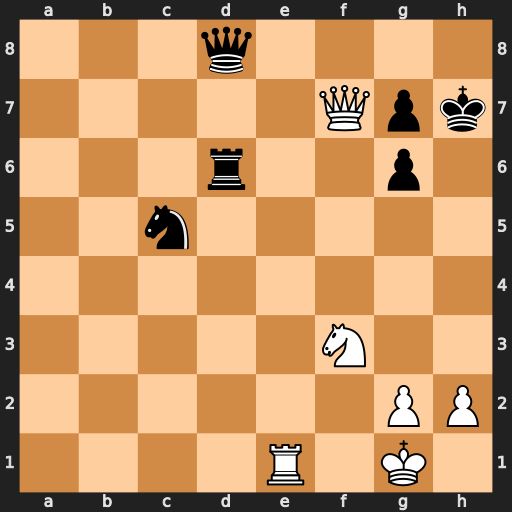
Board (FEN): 3q4/5Qpk/3r2p1/2n5/8/5N2/6PP/4R1K1
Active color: w
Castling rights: -
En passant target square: -
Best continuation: Re8 Rd1+ Kf2